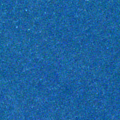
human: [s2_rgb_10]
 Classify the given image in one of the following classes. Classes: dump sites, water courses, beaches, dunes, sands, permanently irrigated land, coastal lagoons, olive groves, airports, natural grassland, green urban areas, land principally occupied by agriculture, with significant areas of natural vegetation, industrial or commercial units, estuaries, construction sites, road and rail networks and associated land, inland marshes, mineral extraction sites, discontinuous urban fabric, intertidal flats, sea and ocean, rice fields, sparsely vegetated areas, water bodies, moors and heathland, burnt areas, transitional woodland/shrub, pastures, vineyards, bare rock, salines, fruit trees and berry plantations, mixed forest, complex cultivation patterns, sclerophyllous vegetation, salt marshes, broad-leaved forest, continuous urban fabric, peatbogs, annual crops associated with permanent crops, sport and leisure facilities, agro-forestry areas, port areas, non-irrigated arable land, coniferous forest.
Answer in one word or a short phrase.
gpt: sea and ocean